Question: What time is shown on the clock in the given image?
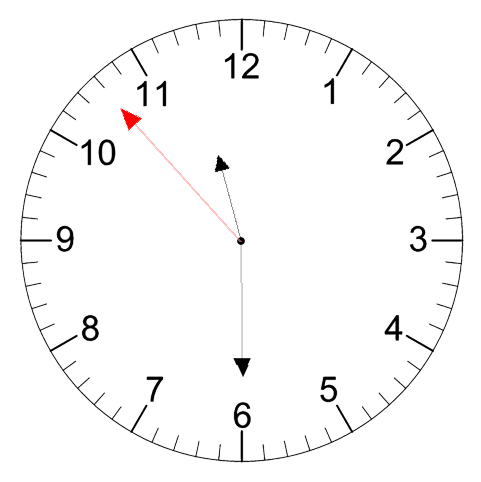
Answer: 11:29:53